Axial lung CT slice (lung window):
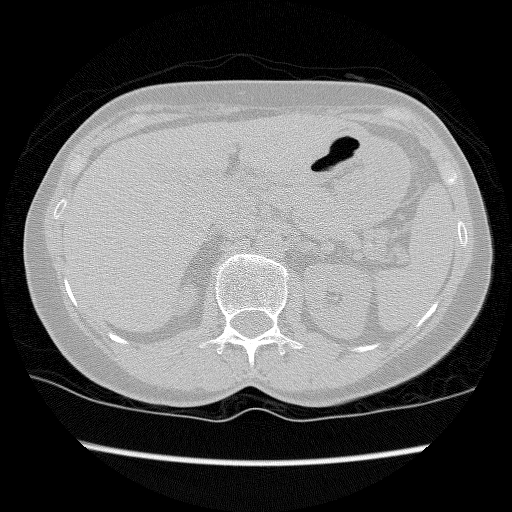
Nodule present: no